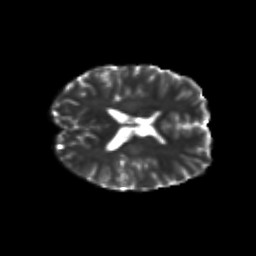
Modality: T2w
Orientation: axial
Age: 24
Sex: male
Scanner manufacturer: siemens
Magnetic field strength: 3 T
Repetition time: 3.5 s
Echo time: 0.125 s